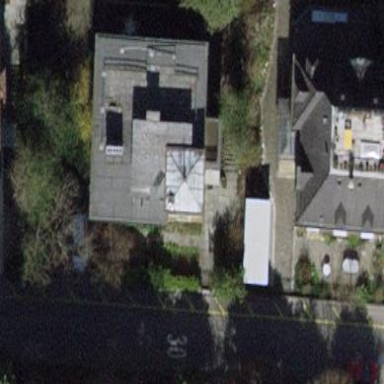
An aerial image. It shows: Building with tiled roof.